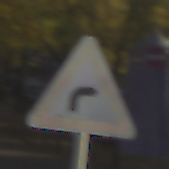
Verkehrszeichen: KurveRechts
Umgebung: Outdoor, Urban
Tageszeit: SunriseSunset
Wetter: PartlyCloudy
Licht: Natural
Jahreszeit: Autumn
Kontrast: HighContrast